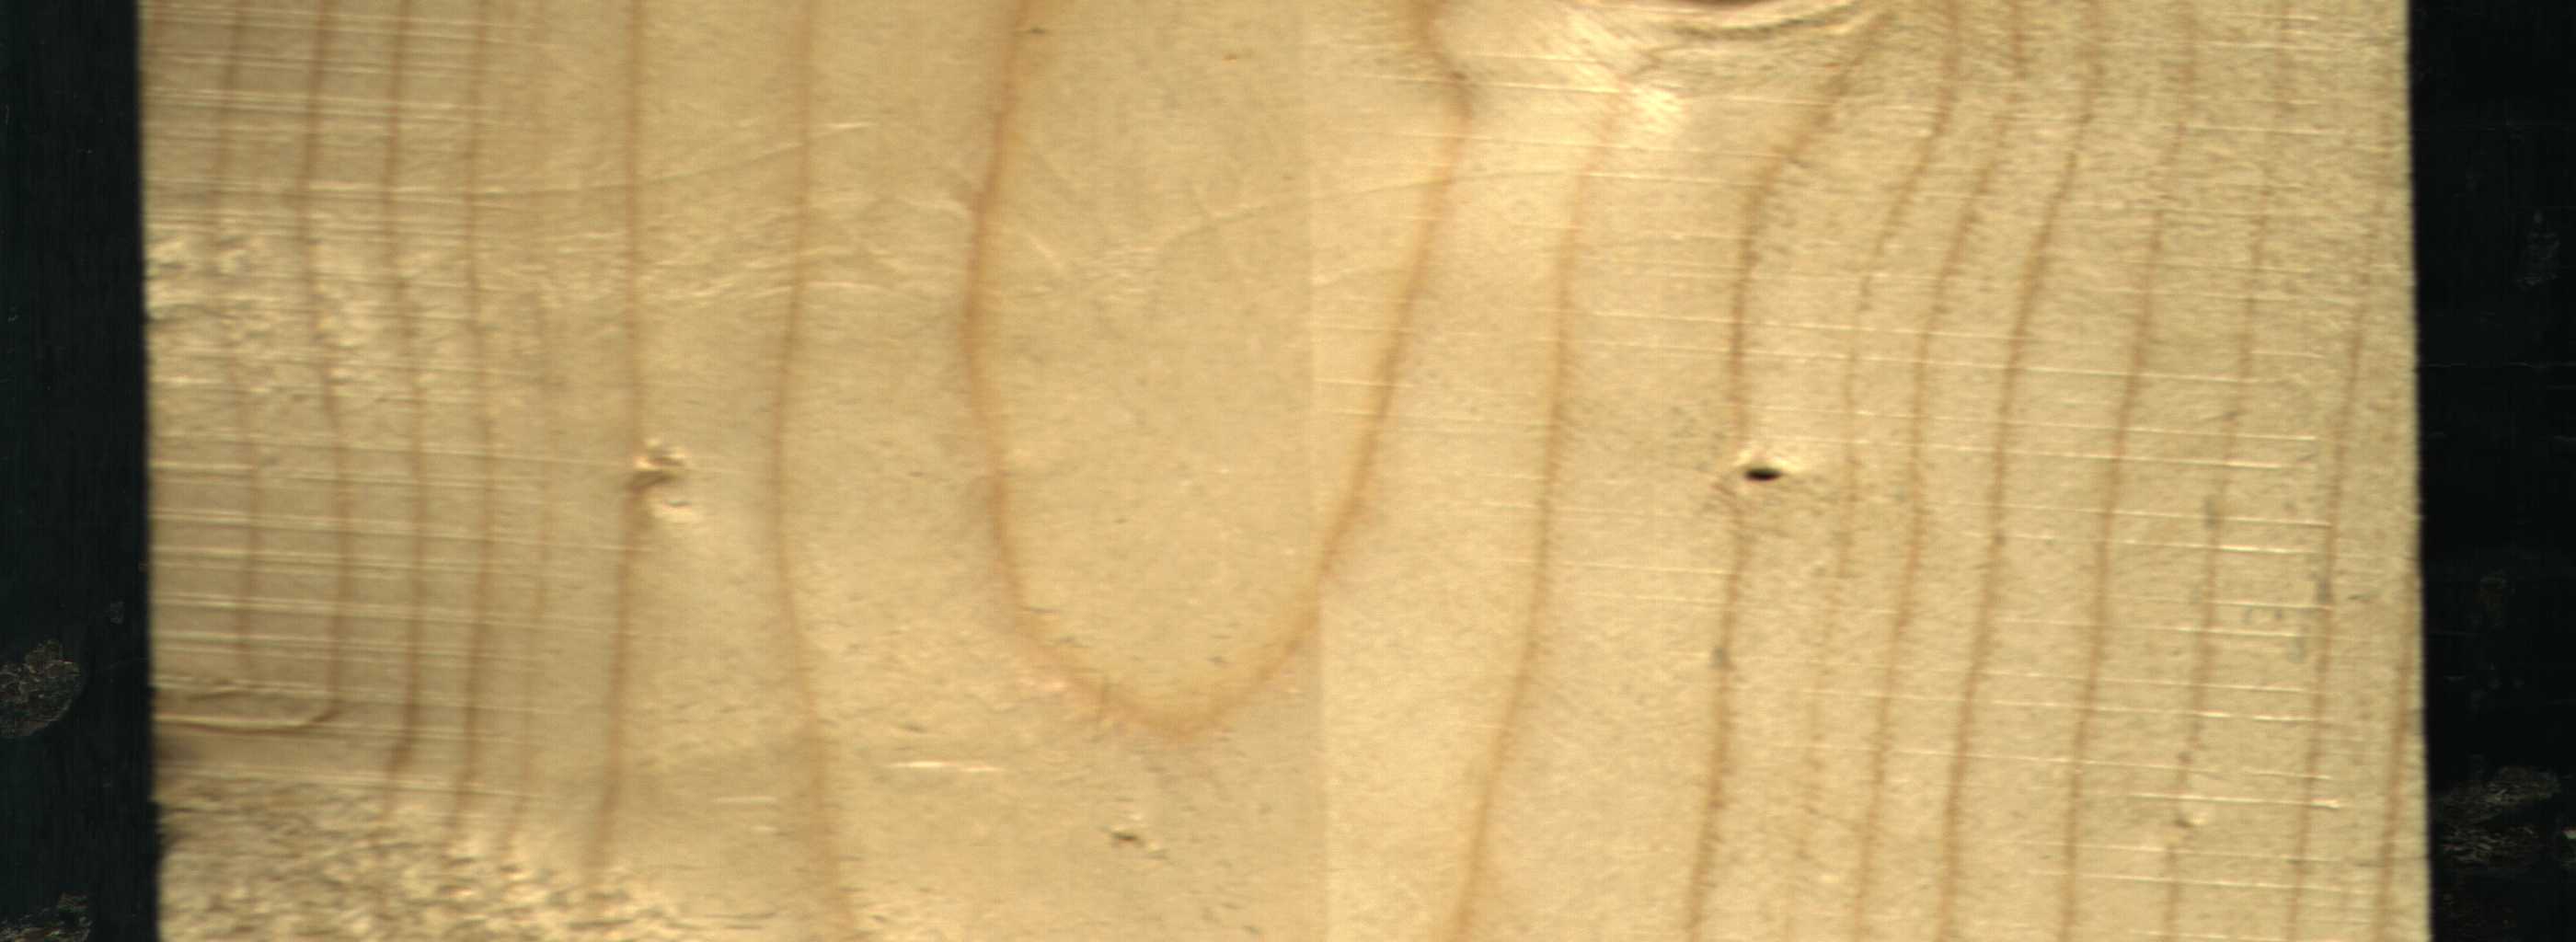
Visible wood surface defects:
Dead_Knot